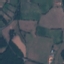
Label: Pasture